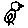
Label: bird